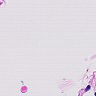
Metastatic tissue present: no